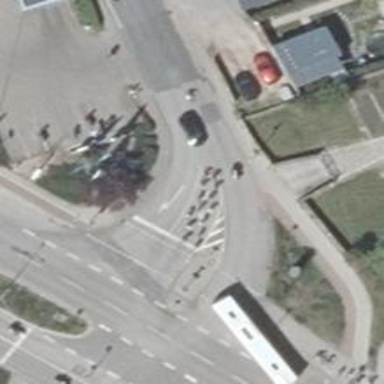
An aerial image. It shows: Road with traffic signals.